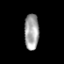
Tissue: prostate
Cell type: T cells
Senescence score: 0.323
Nuclear area (px): 511
Mean DAPI intensity: 161.796